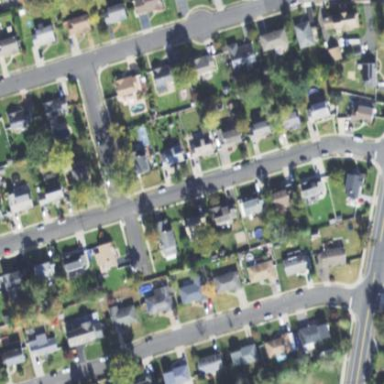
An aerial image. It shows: Sidewalk.